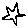
Label: star